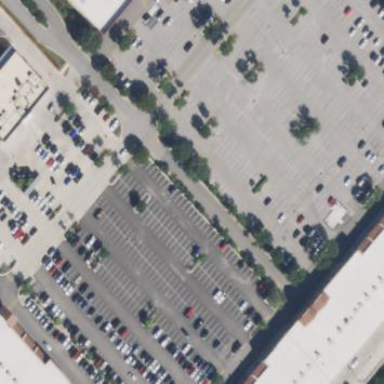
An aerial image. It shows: Retail building.